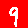
Digit: 9